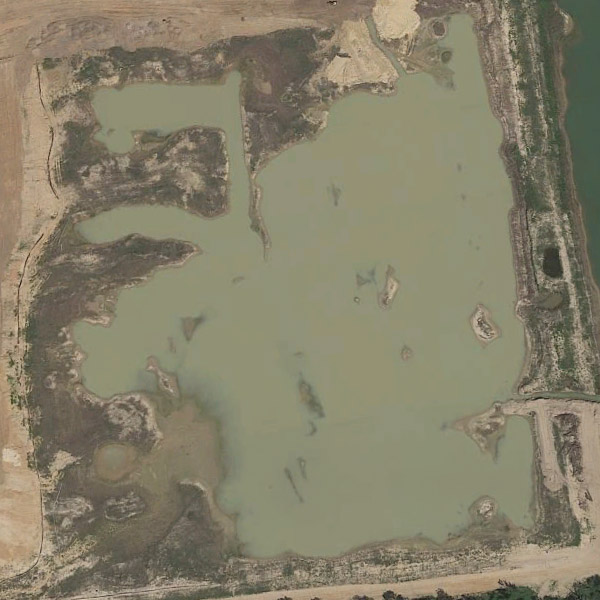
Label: Pond